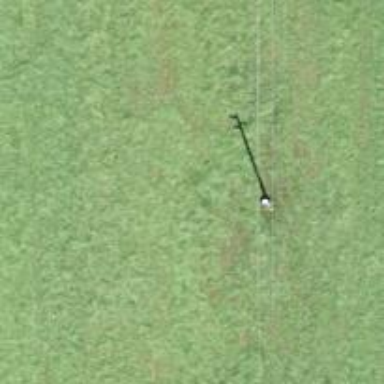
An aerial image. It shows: Power pole.